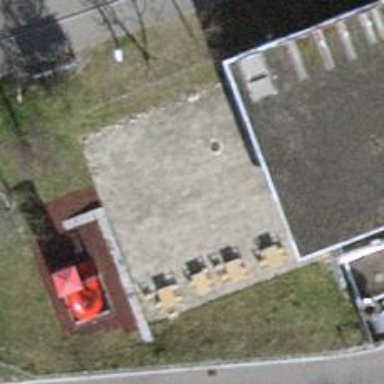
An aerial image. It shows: Outdoor seating area for leisure land.